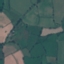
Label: Pasture